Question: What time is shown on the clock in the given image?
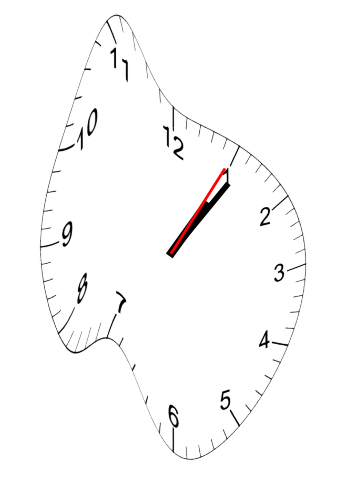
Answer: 01:06:05